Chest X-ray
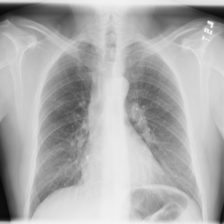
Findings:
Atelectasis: negative
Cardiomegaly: negative
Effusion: negative
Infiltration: negative
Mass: negative
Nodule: negative
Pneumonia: negative
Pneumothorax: negative
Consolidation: negative
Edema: negative
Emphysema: negative
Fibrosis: negative
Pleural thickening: negative
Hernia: negative